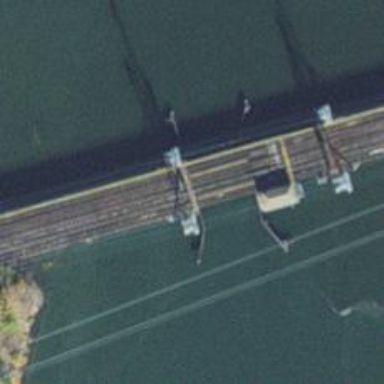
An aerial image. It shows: Railway bridge with electrified contact lines.